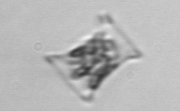
Label: Eucampia